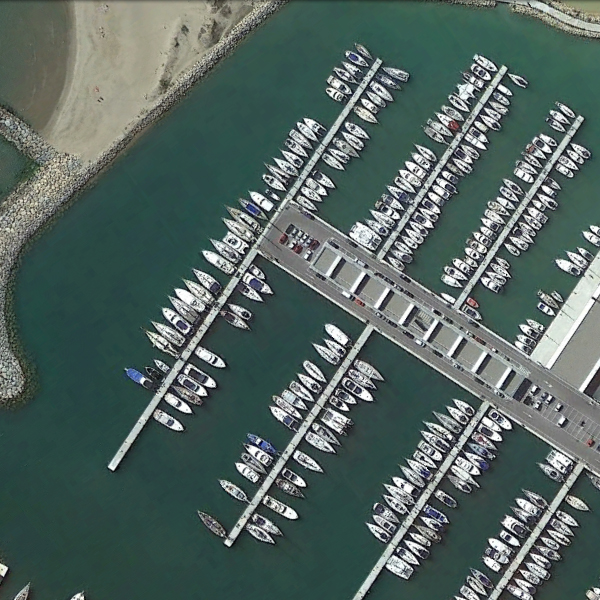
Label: Port